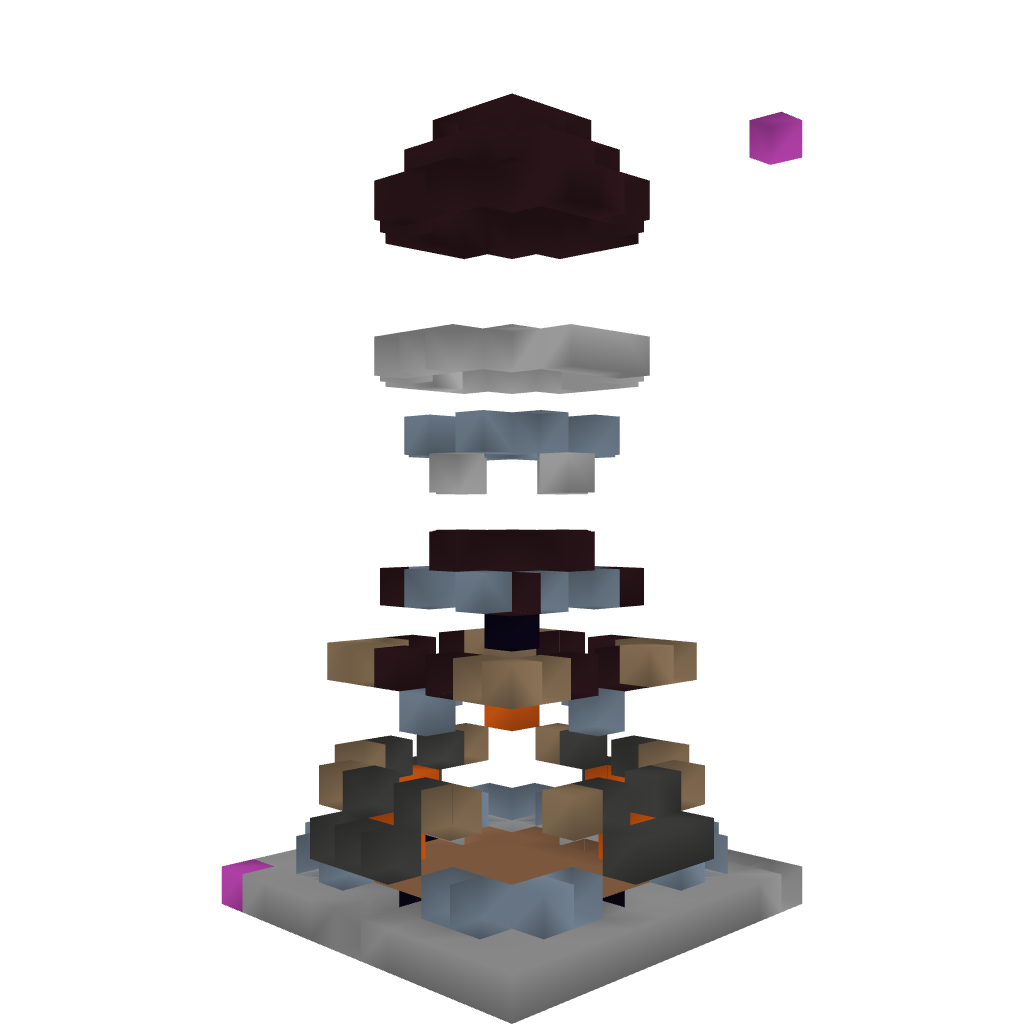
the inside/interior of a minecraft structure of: Lava Orb